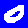
Digit: 0